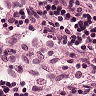
Metastatic tissue present: no